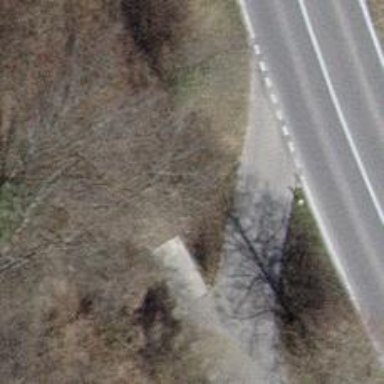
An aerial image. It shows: Bench.